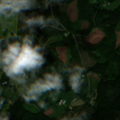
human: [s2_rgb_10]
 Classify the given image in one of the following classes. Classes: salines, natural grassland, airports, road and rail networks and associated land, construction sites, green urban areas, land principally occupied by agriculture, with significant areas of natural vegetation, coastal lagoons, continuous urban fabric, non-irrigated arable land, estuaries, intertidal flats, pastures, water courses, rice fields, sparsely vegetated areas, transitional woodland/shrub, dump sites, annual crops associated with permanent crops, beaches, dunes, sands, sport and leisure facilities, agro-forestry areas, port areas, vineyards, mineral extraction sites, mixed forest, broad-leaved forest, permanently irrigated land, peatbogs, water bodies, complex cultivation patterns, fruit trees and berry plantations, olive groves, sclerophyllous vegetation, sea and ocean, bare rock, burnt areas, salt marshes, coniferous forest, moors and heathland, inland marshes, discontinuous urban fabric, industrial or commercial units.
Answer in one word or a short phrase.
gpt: non-irrigated arable land, broad-leaved forest, coniferous forest, mixed forest